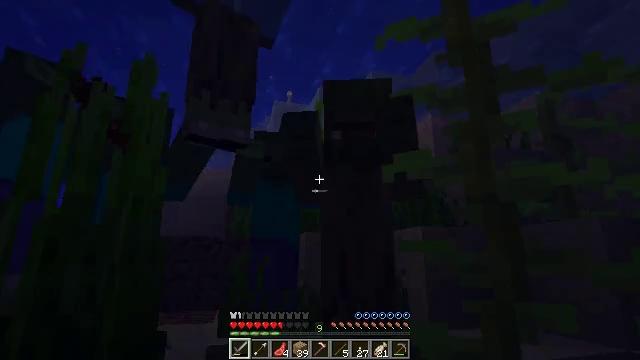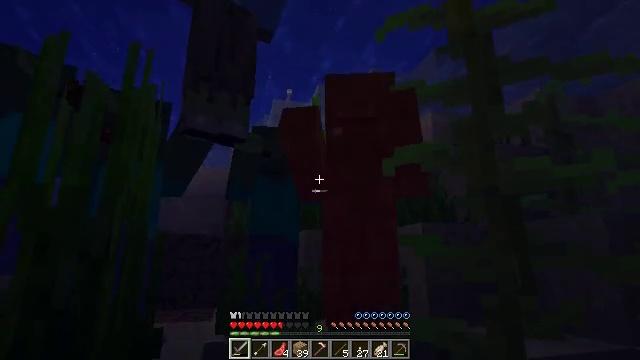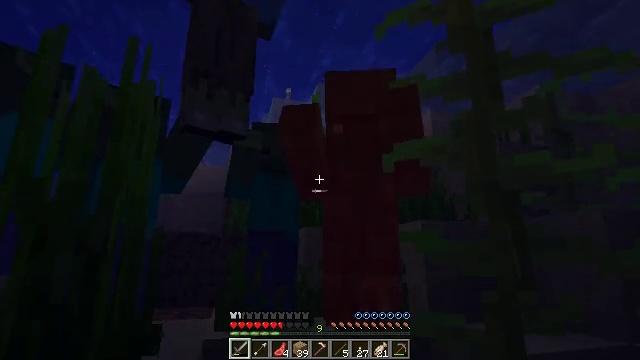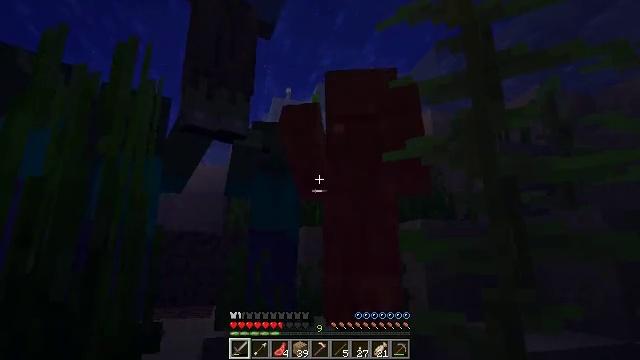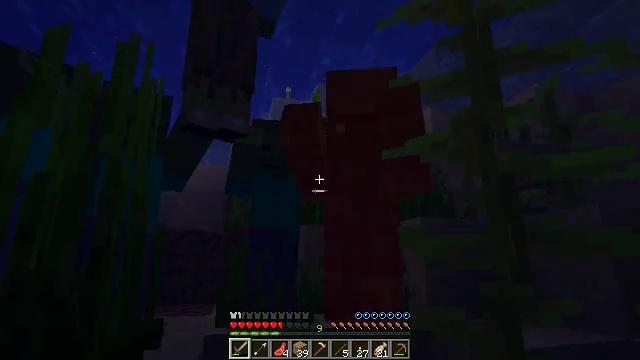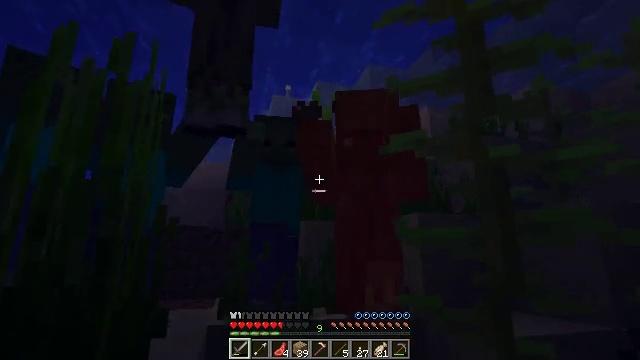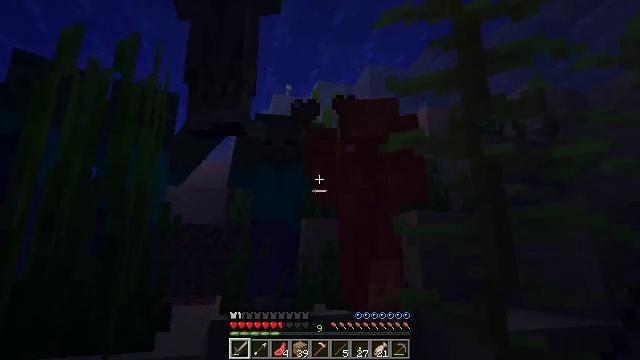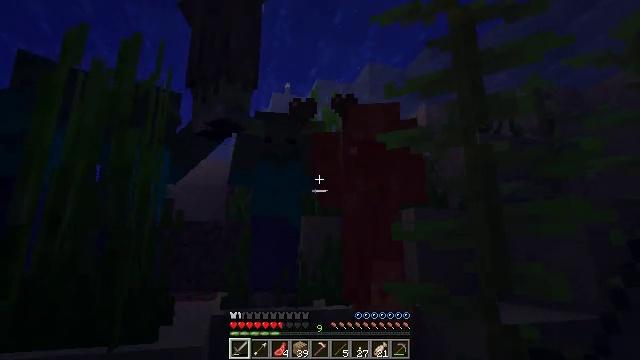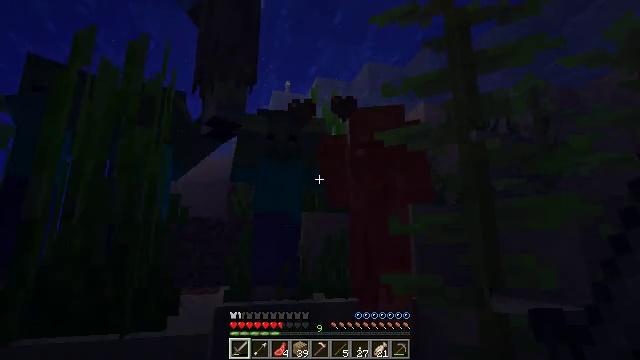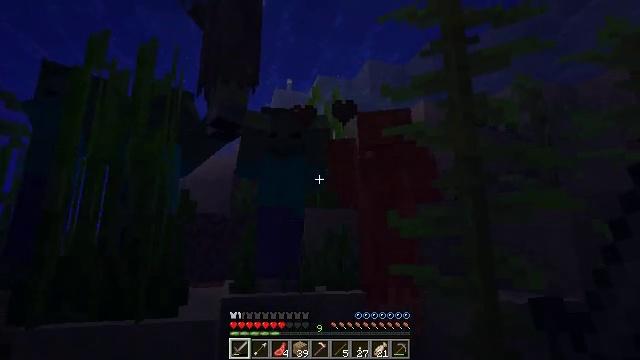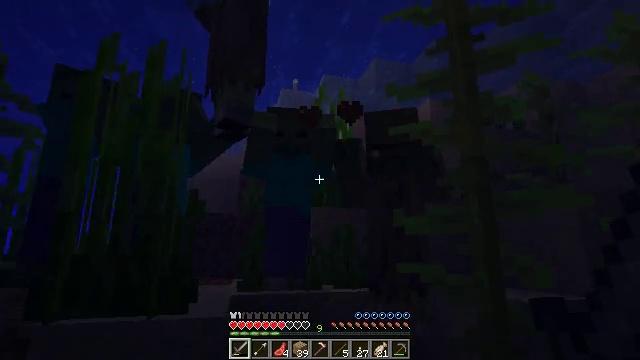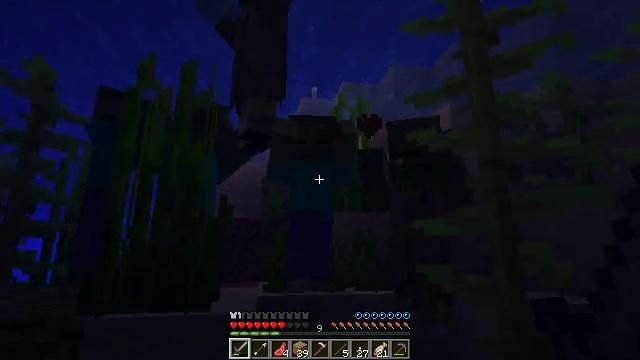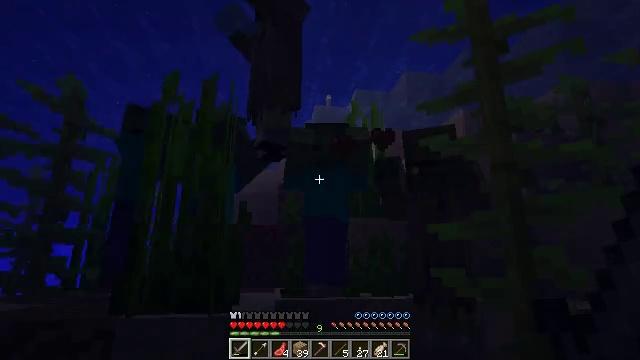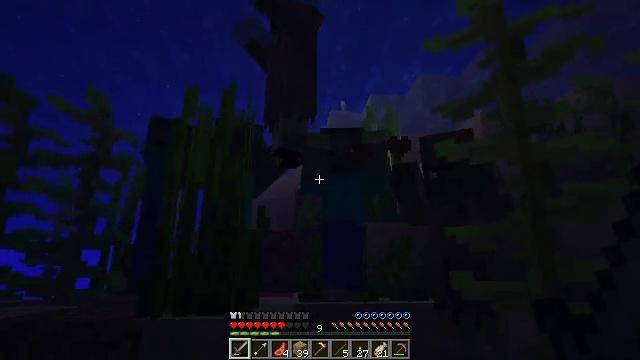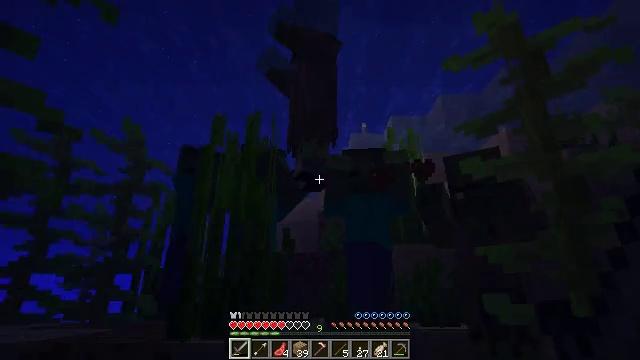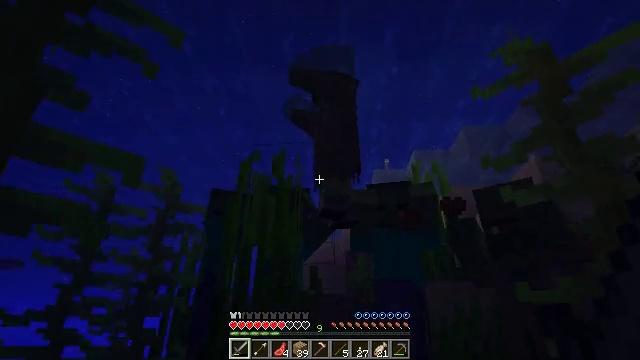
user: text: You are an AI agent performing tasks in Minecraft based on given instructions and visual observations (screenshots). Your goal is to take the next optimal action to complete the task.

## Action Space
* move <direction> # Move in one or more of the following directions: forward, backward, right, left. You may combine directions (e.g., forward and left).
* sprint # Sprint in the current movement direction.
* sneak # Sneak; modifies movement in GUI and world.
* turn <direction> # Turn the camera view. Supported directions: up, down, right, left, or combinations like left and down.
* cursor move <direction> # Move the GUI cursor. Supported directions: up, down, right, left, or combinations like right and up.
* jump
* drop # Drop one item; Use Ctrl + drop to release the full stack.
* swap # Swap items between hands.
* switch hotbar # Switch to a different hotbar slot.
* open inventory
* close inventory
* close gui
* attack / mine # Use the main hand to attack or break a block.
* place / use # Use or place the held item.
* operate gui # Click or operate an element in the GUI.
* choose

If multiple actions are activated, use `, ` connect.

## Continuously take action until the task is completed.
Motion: motion action
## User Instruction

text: Gather tall seagrass in the sea.
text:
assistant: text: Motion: no_op
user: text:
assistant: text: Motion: move back
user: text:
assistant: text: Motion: move back
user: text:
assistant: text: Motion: move back
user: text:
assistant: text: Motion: move back
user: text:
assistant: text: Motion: move back
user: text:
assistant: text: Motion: move back
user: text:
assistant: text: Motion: move back
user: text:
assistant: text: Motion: move back
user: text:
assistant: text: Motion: move back, turn left
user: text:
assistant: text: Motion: move back, turn left and up
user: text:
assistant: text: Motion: turn left and up
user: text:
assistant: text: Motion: move forward, turn left and up
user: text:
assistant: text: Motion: move forward, turn left and up
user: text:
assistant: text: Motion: move forward, turn left and up
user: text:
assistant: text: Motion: move forward, turn left and up
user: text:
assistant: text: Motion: move forward, attack / mine
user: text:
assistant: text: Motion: move forward, attack / mine
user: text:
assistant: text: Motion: attack / mine
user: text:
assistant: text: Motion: no_op
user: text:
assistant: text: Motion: no_op
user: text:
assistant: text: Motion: no_op